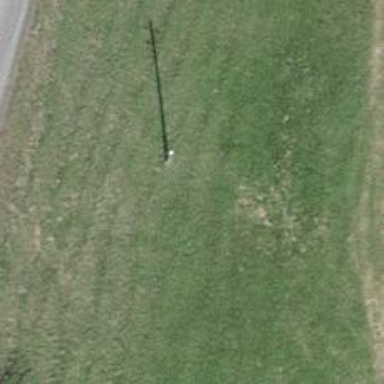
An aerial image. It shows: Minor power line.